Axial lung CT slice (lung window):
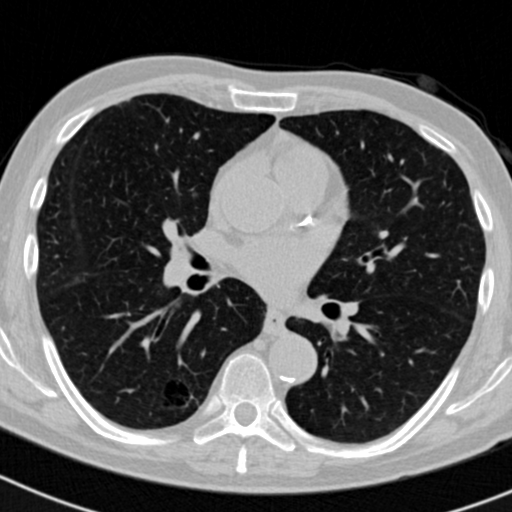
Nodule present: no